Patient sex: M
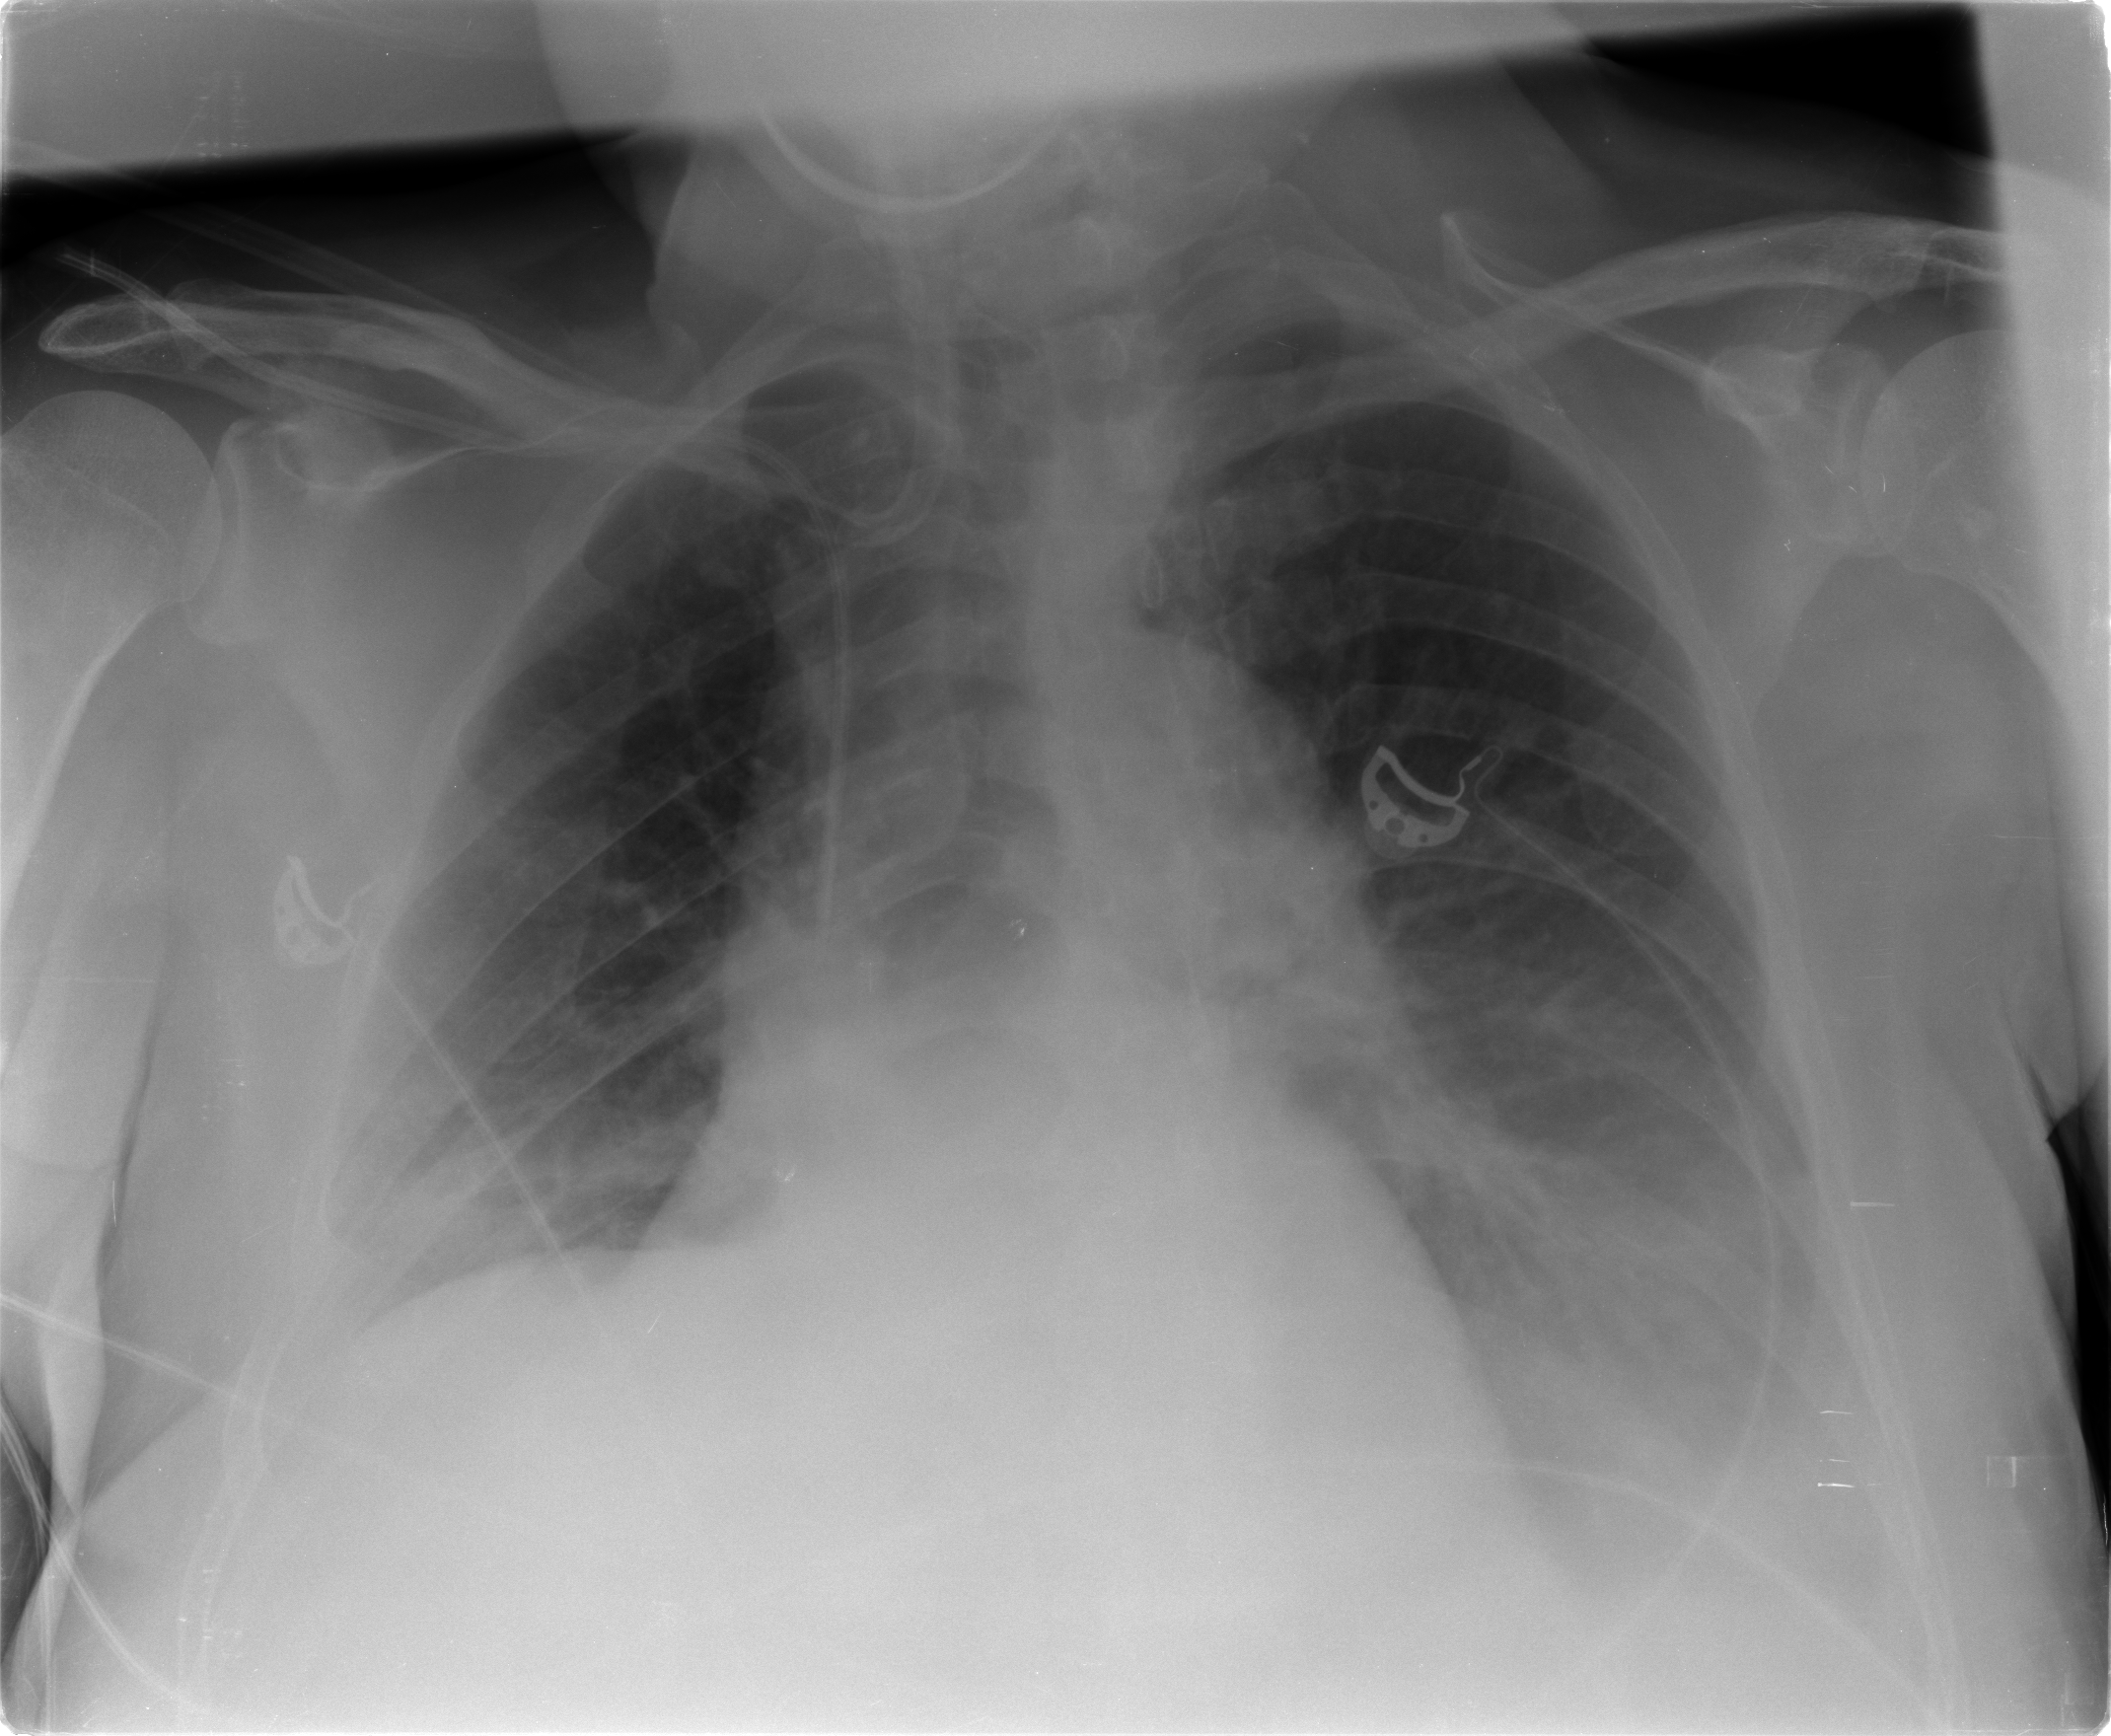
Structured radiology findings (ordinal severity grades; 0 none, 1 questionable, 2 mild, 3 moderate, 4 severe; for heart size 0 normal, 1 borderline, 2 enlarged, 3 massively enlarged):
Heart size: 2
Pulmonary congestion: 2
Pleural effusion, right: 2
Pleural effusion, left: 2
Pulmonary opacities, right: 2
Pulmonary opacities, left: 0
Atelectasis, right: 2
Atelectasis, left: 2